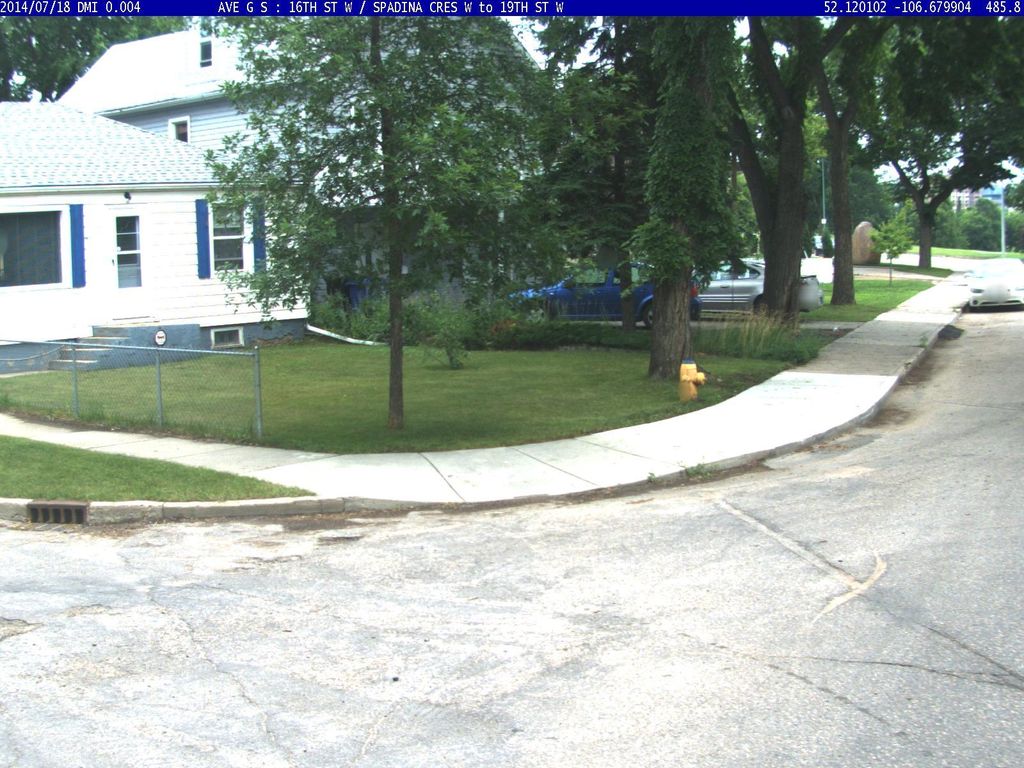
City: saskatoon